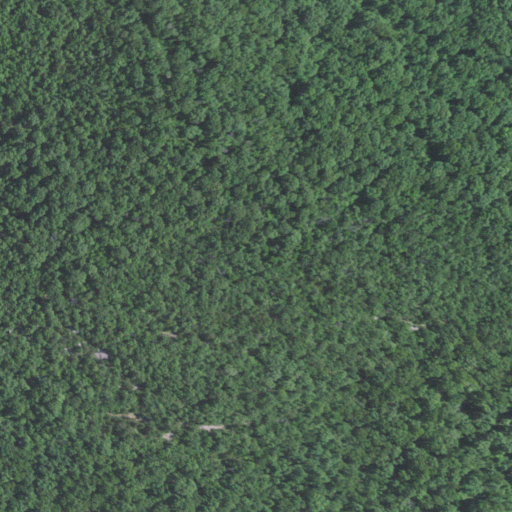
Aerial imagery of mountain in Missouri named Hickman Mountain containing only deciduous forest